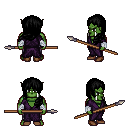
a pixel art fantasy rpg character, male body template, orc, green skin, purple robe, metal pants, black left-swept hairstyle, white cloth bandages, brown shoes, spear, four views (front, back, left, right), 2x2 character sprite sheet, small pixel art, hard edges, no anti-aliasing